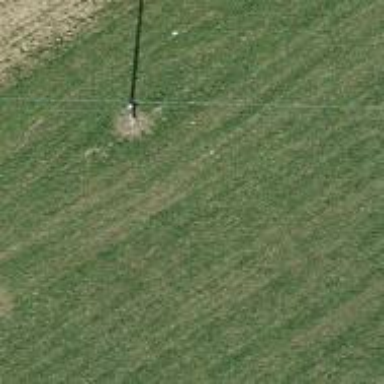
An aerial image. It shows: Power pole.